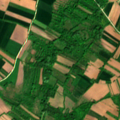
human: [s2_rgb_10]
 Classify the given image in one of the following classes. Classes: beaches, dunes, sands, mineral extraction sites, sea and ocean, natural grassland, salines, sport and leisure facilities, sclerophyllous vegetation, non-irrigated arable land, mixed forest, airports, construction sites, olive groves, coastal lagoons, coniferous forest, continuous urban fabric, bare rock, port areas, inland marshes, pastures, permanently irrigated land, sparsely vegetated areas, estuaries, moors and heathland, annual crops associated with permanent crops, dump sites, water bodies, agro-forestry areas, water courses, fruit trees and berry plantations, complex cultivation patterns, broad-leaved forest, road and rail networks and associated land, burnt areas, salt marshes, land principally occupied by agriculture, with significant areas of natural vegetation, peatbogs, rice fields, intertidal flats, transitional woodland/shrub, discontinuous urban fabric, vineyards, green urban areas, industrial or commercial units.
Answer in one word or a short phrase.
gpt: non-irrigated arable land, complex cultivation patterns, broad-leaved forest